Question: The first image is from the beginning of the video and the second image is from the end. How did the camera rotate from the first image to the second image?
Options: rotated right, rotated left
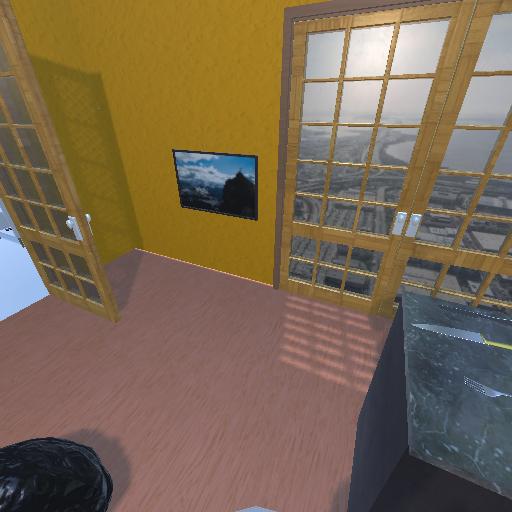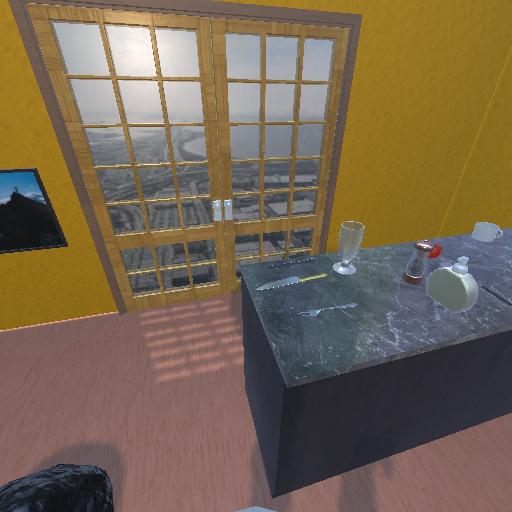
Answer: rotated right